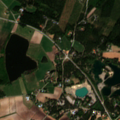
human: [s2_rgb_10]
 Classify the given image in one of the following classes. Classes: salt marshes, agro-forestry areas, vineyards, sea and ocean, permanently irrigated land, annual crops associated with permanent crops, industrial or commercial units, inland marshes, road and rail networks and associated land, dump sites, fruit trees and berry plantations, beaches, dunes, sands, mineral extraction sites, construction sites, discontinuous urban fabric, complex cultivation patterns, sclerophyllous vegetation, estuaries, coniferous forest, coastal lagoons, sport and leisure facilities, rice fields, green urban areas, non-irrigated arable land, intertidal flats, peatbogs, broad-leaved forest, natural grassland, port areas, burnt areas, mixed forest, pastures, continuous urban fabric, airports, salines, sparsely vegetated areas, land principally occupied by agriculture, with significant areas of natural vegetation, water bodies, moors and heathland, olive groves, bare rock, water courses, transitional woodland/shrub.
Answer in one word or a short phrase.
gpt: discontinuous urban fabric, non-irrigated arable land, land principally occupied by agriculture, with significant areas of natural vegetation, coniferous forest, transitional woodland/shrub